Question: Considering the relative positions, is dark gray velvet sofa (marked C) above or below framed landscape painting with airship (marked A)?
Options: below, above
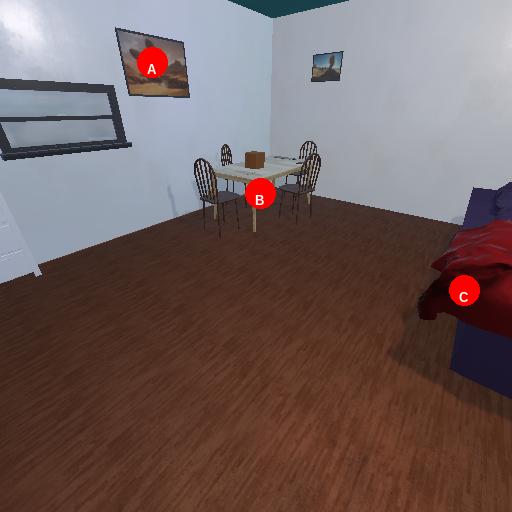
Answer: below